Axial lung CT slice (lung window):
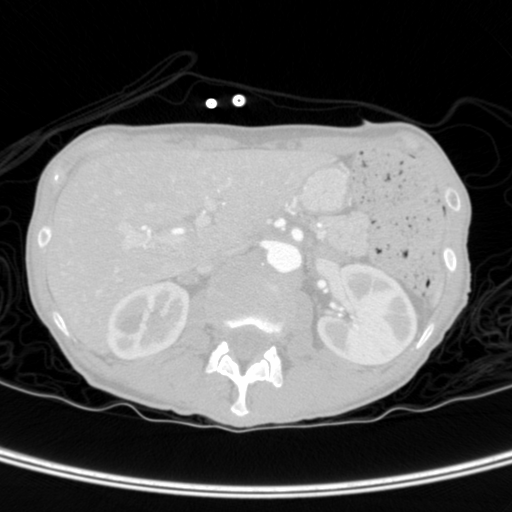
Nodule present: no